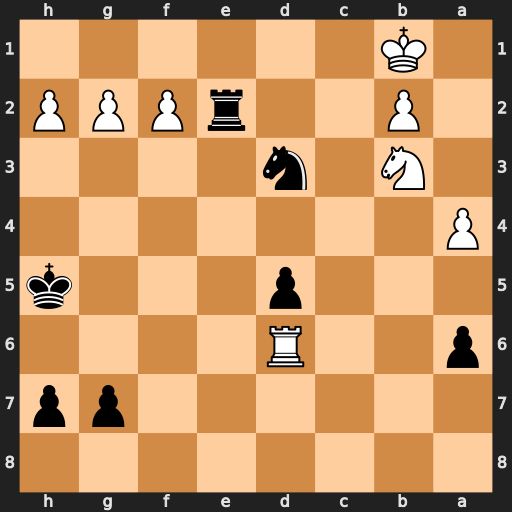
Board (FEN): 8/6pp/p2R4/3p3k/P7/1N1n4/1P2rPPP/1K6
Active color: b
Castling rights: -
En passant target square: -
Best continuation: Rxb2+ Ka1 Rxb3